Question: So I am in the middle of a app and then when I went to try to change something on the storyboard I noticed that all the components are now showing up on the board but they are good on the previews can someone tell me why?

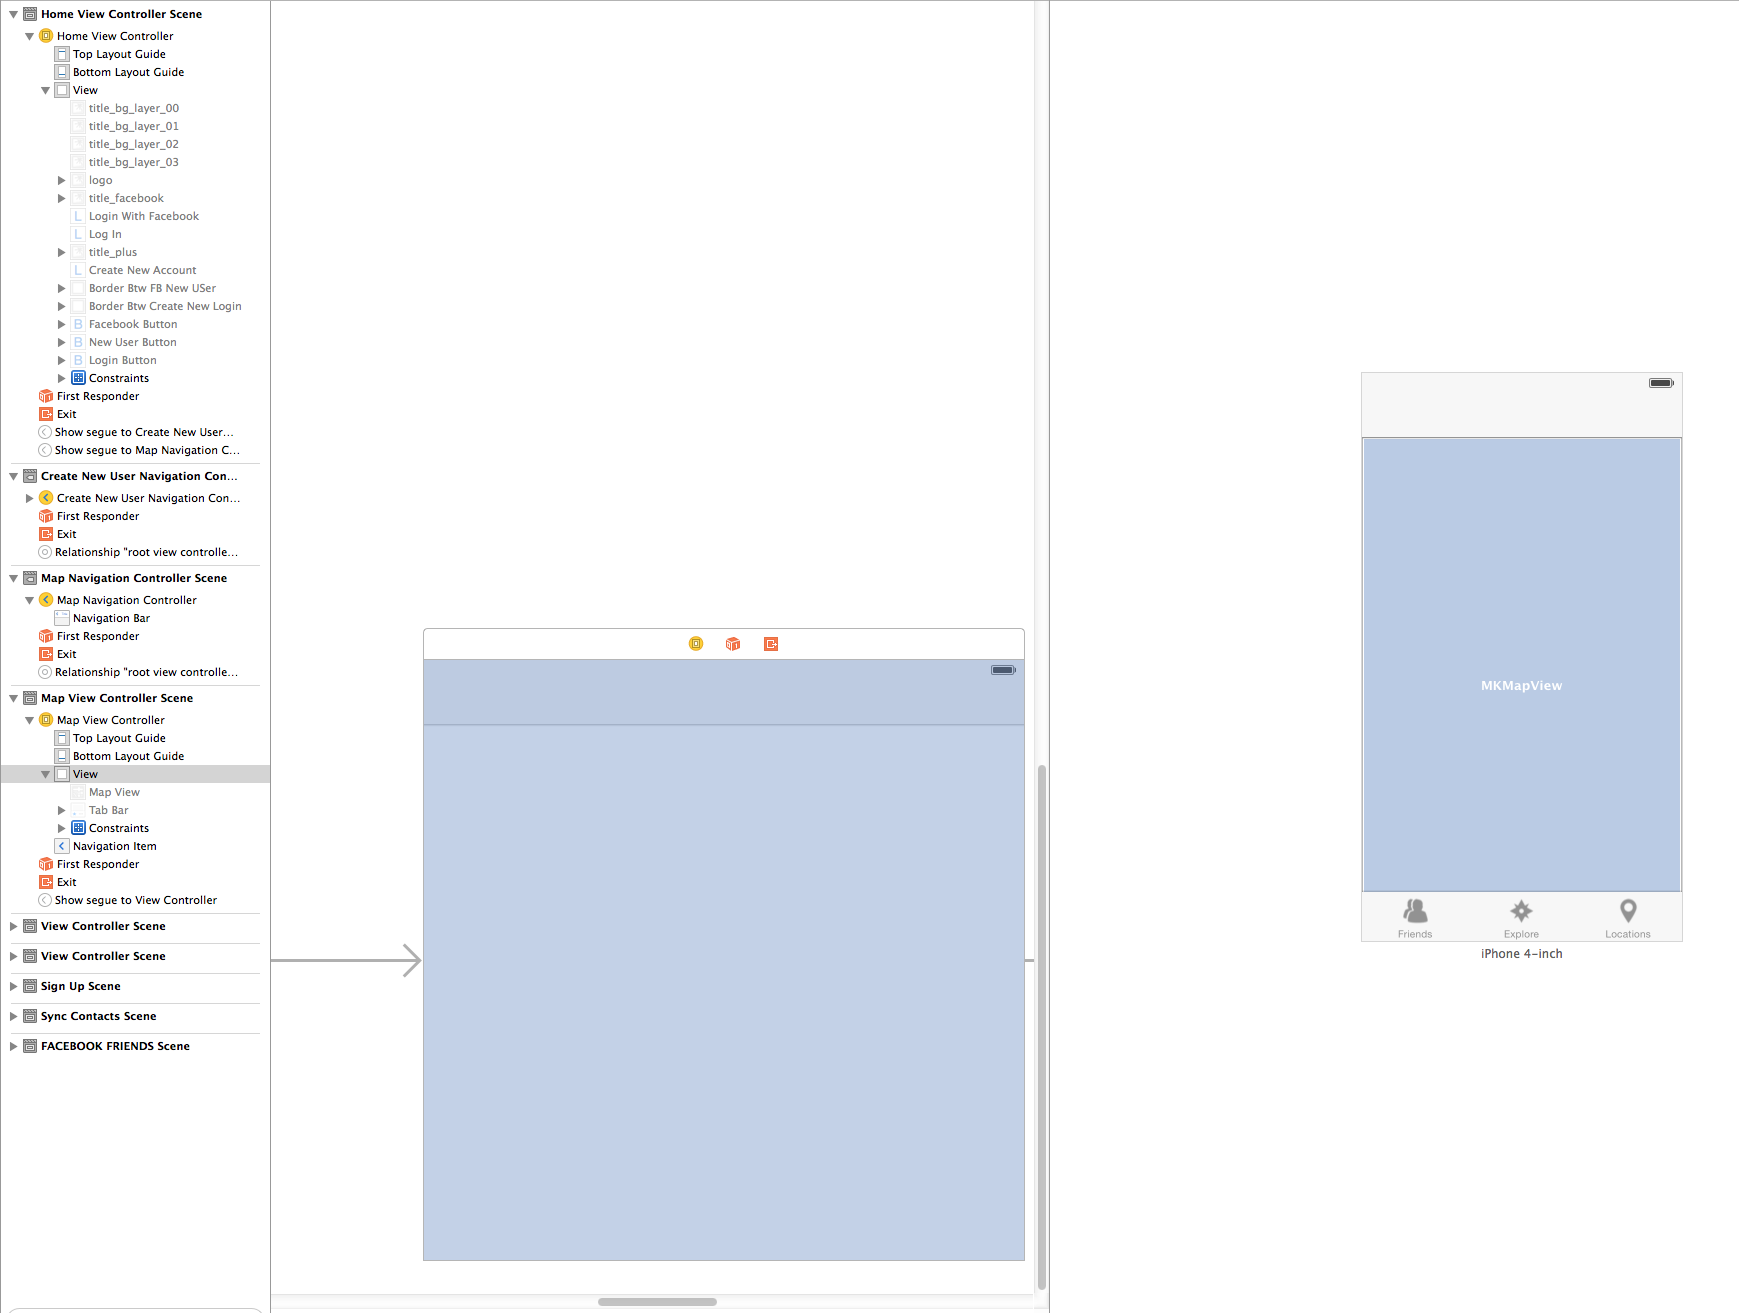
Answer: Your components are not enabled for your current size class. That's why they are greyed out in the document outline. Go to the Attributes inspector for your map view and scroll to the bottom:

The check boxes at the bottom enable and disable the views in different size classes. Make sure all of the check boxes are checked.